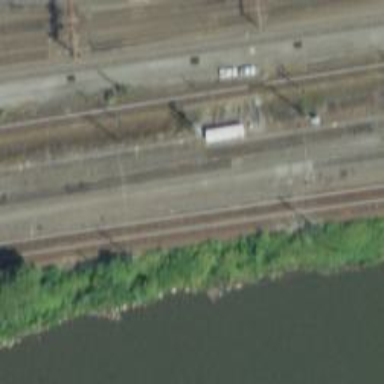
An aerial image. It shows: Railway crossover.